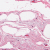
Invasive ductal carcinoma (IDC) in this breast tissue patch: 0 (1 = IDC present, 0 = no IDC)